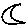
Label: moon